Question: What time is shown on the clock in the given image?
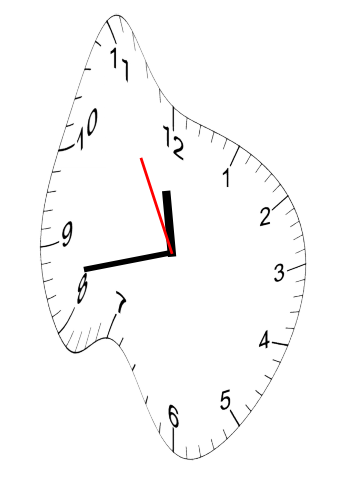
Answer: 11:42:55